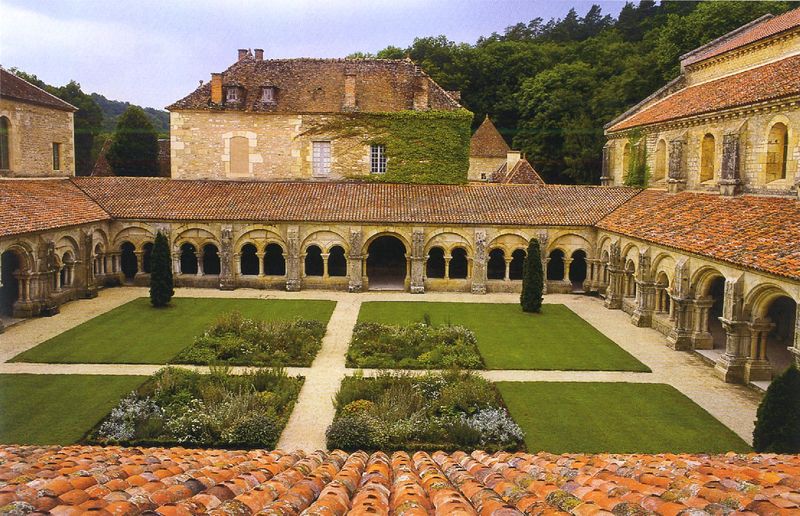
Titel: Ehemaliges Zisterzienserkloster in Fontenay (Burgund)
Standort: Fontenay, Zisterzienserabtei (EU - F - Burgund)
Schlagwörter: blau, himmel, weiß, bäume, grün, blumen, braun, fenster, schwarz, säulen, dach, gebäude, haus, park, rasen, rot, weg, wiese, architektur, häuser, büsche, kirche, pfad, wege, garten, ranken, zypressen, bogen, italien, dächer, schornsteine, ziegel, hof, rundbogen, foto, fotografie, photographie, bögen, hinterhof, innenhof, kloster, kreuz, palast, arkaden, photo, geometrisch, efeu, rundbögen, romanik, griechenland, beet, beete, klostergarten, kräuter, quadratisch, kreuzgang, biforien, hecken, eingestellte säulen, dachzigel, rythmisiert, fbgerghert, rrete, citeaux